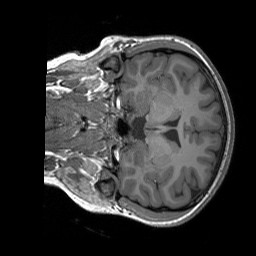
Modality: T1w
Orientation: coronal
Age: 24
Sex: female
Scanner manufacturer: siemens
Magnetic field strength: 3 T
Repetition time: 1.9 s
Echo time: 0.00243 s